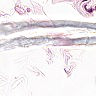
Metastatic tissue present: no